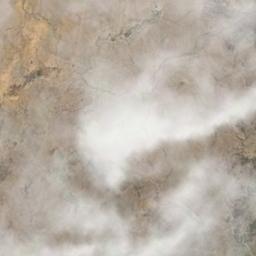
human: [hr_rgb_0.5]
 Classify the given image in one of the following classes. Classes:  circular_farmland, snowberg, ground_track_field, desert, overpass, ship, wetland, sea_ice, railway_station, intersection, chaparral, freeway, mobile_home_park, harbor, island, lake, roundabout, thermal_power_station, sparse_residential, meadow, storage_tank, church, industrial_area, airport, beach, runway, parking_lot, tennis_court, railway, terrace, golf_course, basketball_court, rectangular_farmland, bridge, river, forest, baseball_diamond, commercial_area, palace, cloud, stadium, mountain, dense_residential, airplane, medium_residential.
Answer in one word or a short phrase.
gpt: cloud